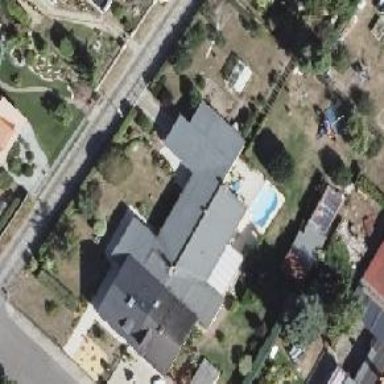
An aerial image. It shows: Semi-detached house with gabled roof.